Aerial crown-view tile of a tropical tree (Barro Colorado Island, Panama), acquired 20240611:
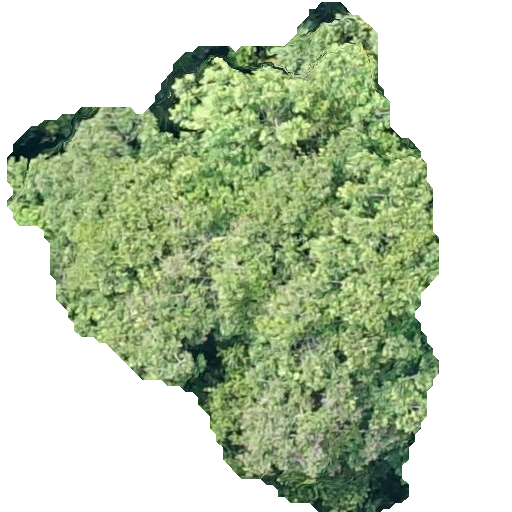
Species: Dipteryx oleifera
GBIF accepted scientific name: Dipteryx oleifera
Crown area: 221.459 m²